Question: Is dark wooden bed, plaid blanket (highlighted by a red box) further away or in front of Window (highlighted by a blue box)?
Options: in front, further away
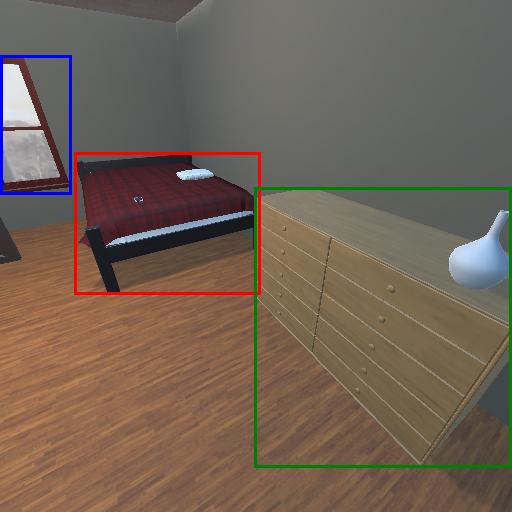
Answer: in front